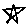
Label: star